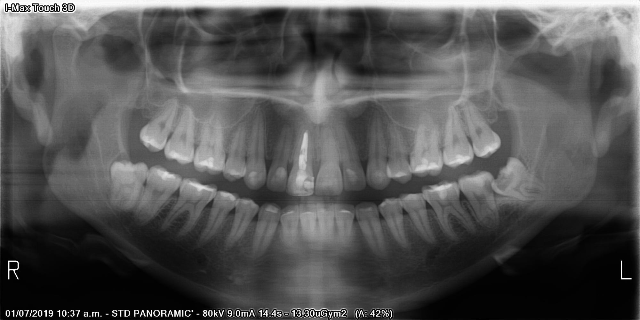
adult